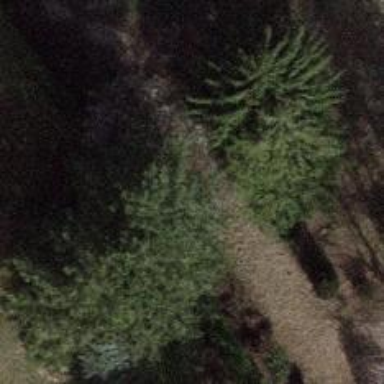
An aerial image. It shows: Evergreen tree with needle-leaved leaves.